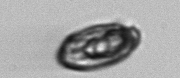
Label: Katodinium_or_Torodinium